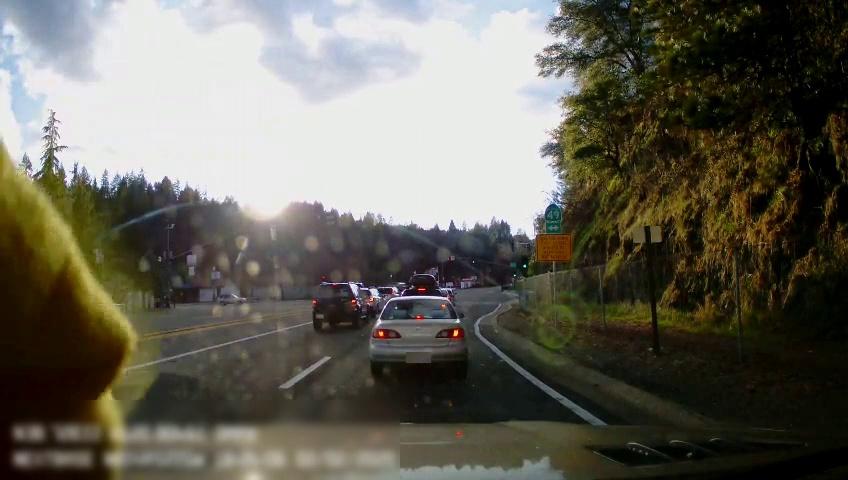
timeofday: Day
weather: Sunny
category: Drivable Space
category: Vehicles | Car
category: Vehicles | SUV
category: Vehicles | Car
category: Vehicles | SUV
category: Vehicles | SUV
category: Vehicles | Car
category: Lanes | Opposite Lane
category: Lanes | Opposite Lane
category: Lanes | Current Lane
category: Lanes | Alternate Lane
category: Lanes | Current Lane
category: Lanes | Opposite Lane
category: Traffic | Signs
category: Traffic | Signs
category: Traffic | Signs
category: Traffic | Lights